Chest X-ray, AP view. Patient: 58 years old, sex F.
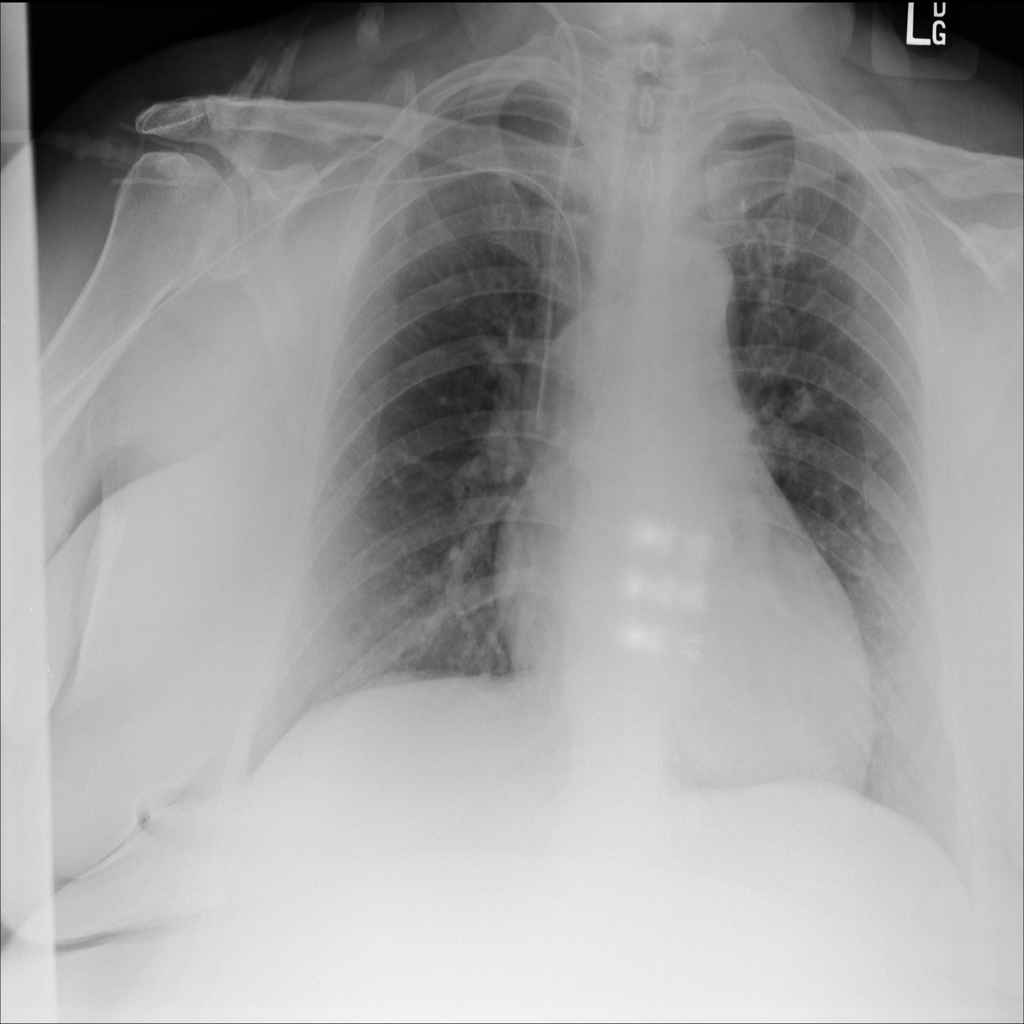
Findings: No Finding